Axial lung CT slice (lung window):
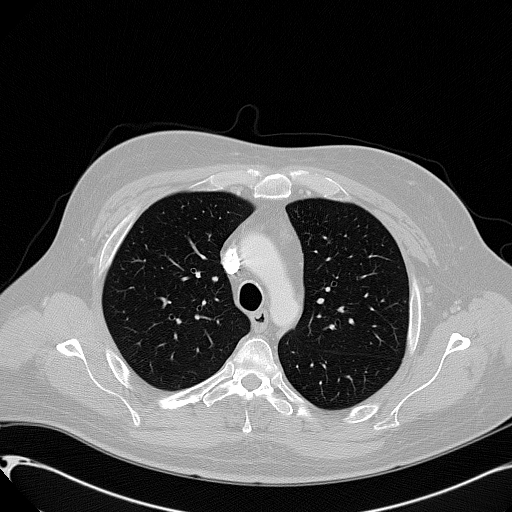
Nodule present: no